Field crop: maize
Growth stage: 2
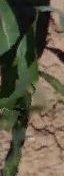
Species: maize